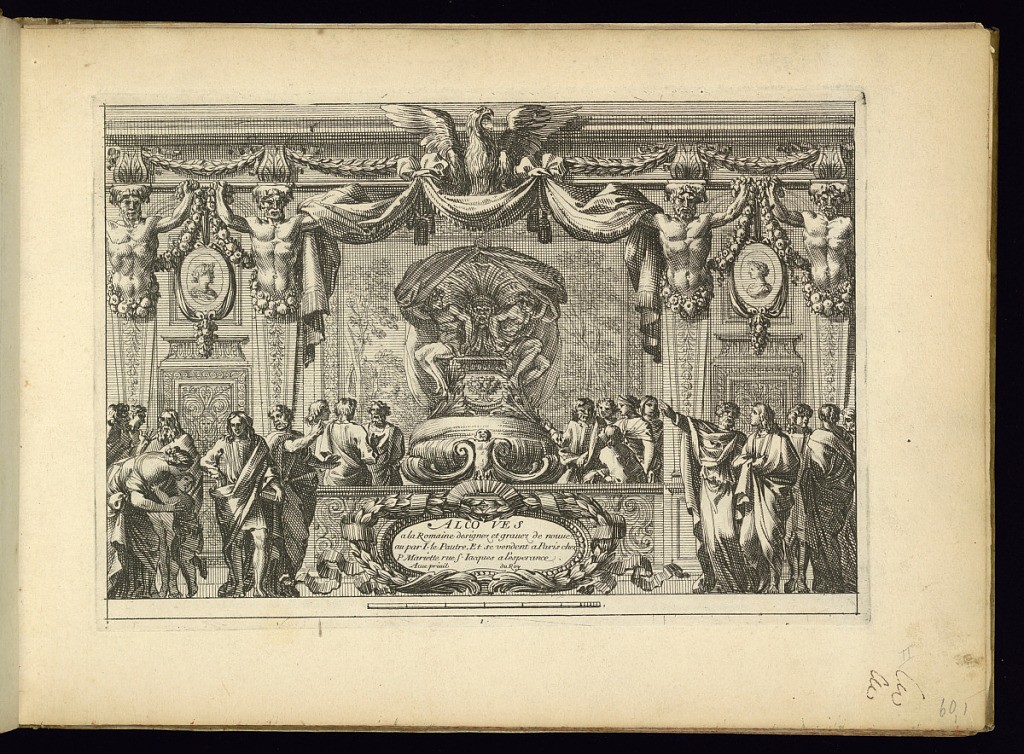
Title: Title Page
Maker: Jean Le Pautre, French, 1618–1682
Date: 1650–80
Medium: Etching on laid paper
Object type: Print
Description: Title page for a series of alcove designs. The title is lettered in a cartouche in the lower center, framed by a garland of leaves and ribbons, and scrolling foliage. A highly ornate half-tester bed in the center set within an alcove, walls hung with tapestries. The alcove is framed by herm columns supporting festoons of fruit and leaves and the central curtain and a balustrade. With a sculpted eagle in the center. The doors on either side are decorated with ornate paneling, and overdoors with oval profile portraits. Many figures in the foreground and around the bed, gesturing towards the bed. The backboard of the bed features a mask, and male figures holding the bed curtain. A scale below the title cartouche. The plate is numbered.